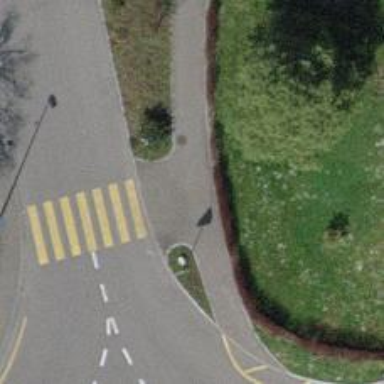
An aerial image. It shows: Asphalt sidewalk along the footway.